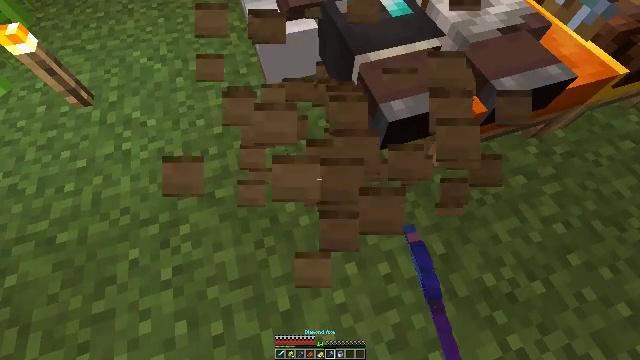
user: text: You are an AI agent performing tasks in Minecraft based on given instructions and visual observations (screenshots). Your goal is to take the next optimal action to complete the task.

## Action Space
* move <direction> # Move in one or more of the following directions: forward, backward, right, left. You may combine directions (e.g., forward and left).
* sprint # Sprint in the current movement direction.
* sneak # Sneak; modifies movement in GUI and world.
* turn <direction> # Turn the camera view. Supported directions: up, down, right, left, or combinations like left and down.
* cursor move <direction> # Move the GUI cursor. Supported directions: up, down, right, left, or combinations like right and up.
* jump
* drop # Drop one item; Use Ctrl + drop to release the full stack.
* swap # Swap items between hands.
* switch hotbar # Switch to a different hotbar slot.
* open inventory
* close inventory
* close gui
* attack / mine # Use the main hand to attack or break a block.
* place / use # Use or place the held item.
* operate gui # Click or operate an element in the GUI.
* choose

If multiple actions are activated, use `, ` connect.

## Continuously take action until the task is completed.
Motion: motion action
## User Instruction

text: Pick up the white bed by breaking it.
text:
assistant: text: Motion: no_op